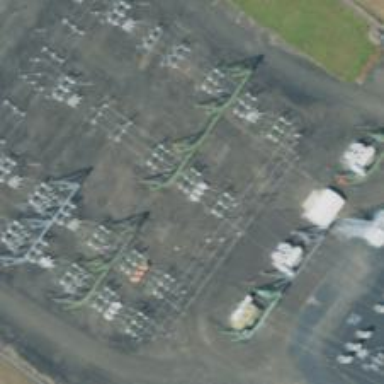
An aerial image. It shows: Switch used for power control.